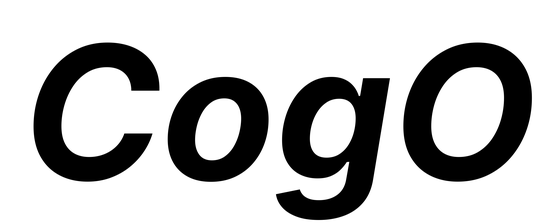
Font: Inter-Italic_Bold_Italic